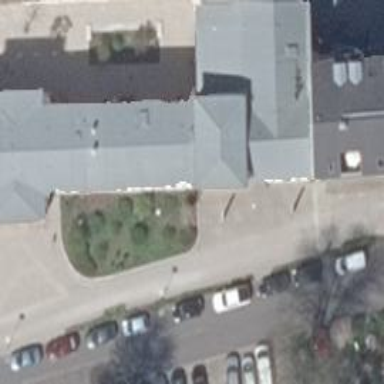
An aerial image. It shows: Cafe.